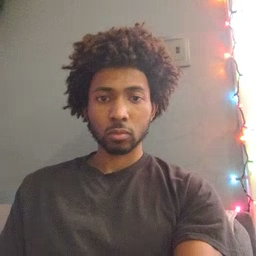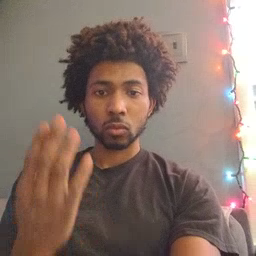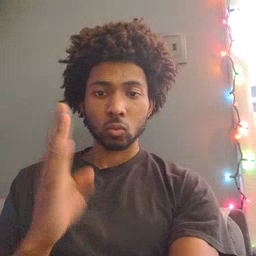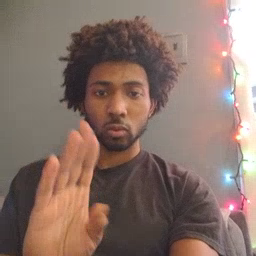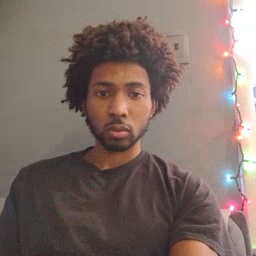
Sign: close